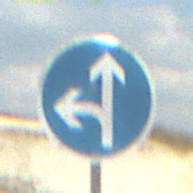
Verkehrszeichen: VorgeschriebeneFahrtrichtungGeradeausOderLinks
Umgebung: Outdoor, Beach
Tageszeit: MorningAfternoon
Wetter: PartlyCloudy
Licht: Natural
Jahreszeit: NotSpecified
Kontrast: HighContrast